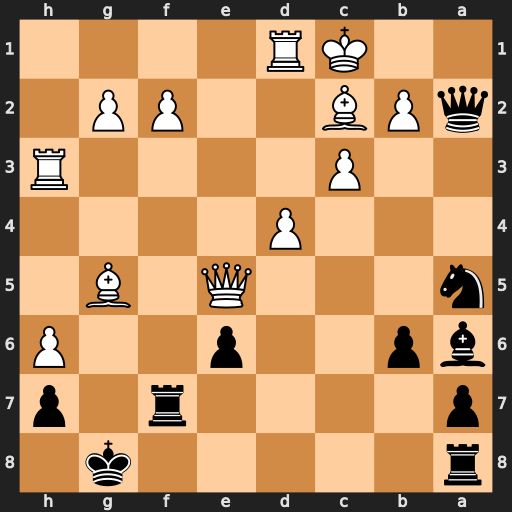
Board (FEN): r5k1/p4r1p/bp2p2P/n3Q1B1/3P4/2P4R/qPB2PP1/2KR4
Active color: b
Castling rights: -
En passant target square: -
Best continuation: Nc4 Bxh7+ Kxh7 Qe4+ Rf5